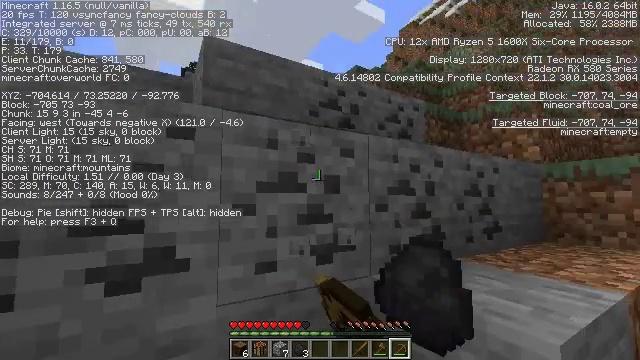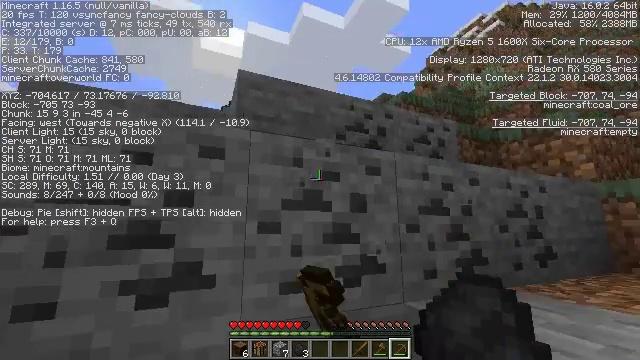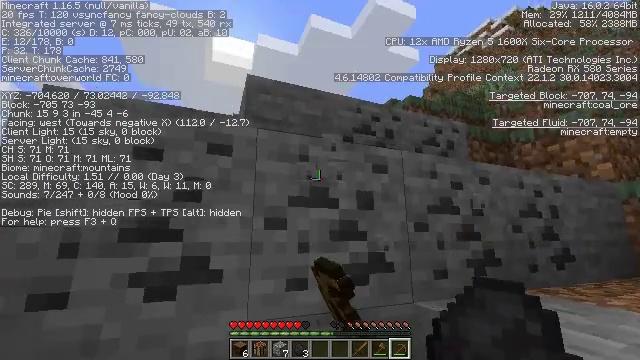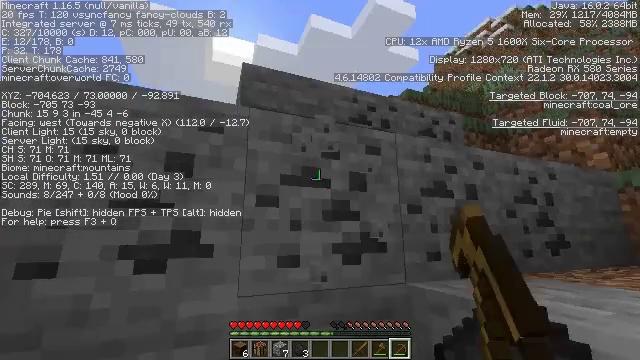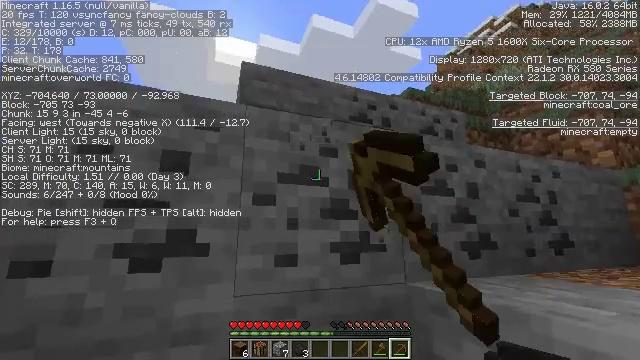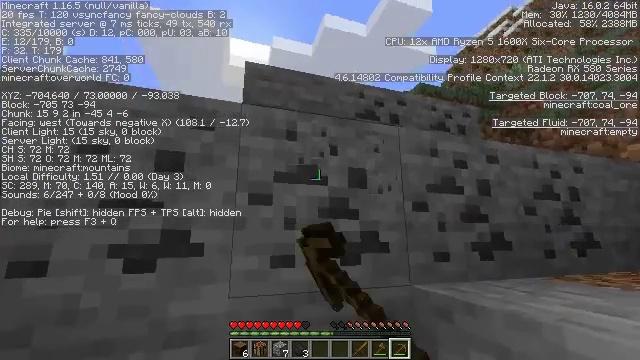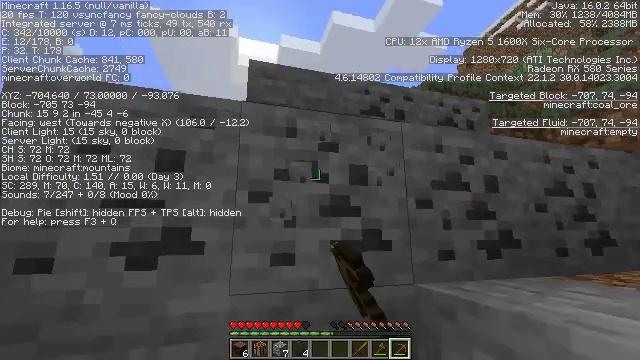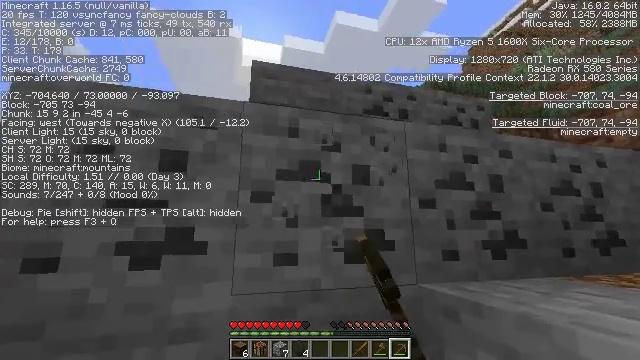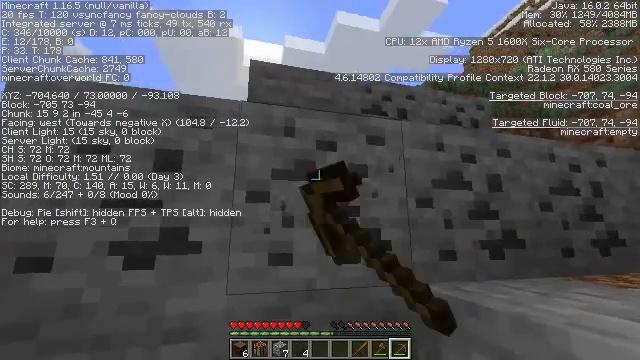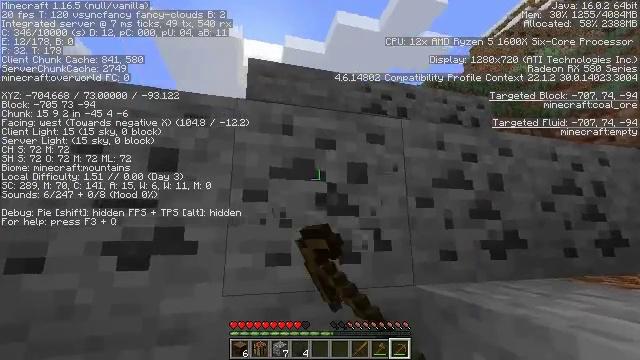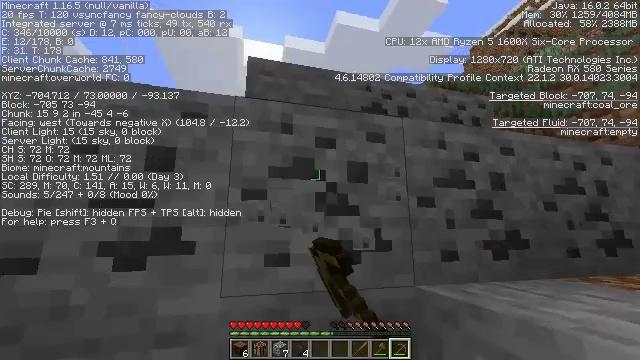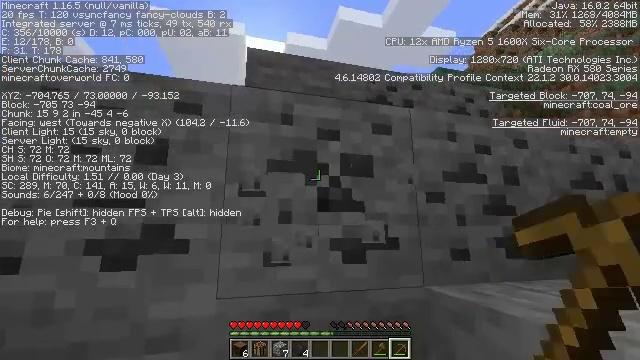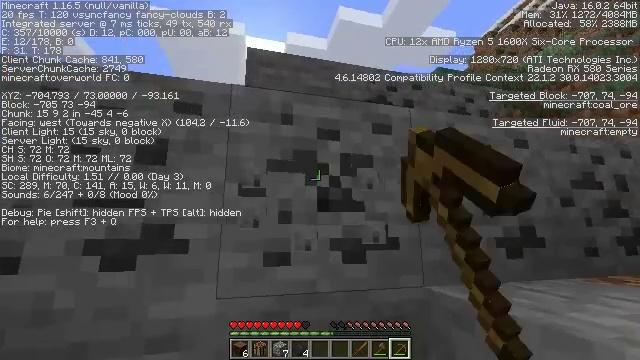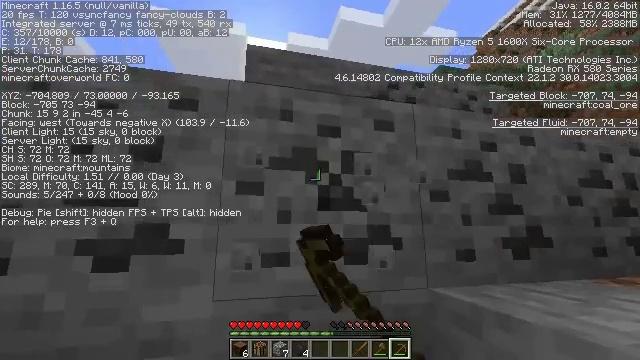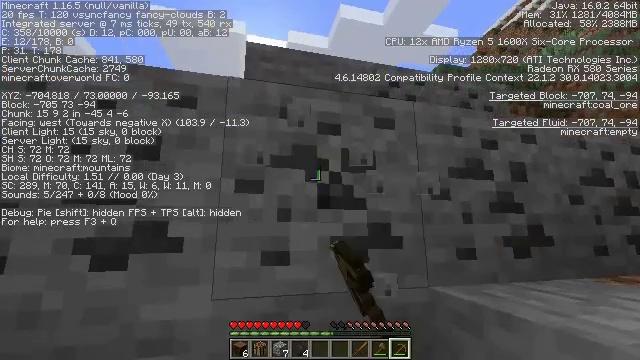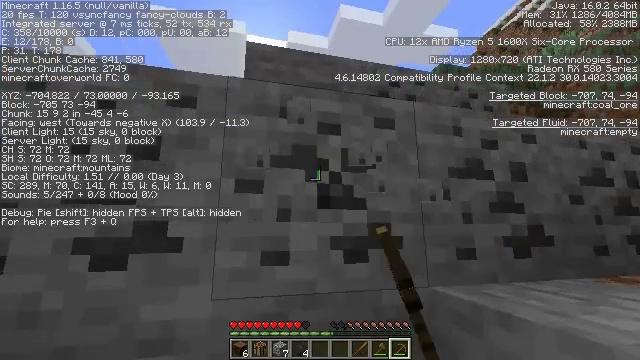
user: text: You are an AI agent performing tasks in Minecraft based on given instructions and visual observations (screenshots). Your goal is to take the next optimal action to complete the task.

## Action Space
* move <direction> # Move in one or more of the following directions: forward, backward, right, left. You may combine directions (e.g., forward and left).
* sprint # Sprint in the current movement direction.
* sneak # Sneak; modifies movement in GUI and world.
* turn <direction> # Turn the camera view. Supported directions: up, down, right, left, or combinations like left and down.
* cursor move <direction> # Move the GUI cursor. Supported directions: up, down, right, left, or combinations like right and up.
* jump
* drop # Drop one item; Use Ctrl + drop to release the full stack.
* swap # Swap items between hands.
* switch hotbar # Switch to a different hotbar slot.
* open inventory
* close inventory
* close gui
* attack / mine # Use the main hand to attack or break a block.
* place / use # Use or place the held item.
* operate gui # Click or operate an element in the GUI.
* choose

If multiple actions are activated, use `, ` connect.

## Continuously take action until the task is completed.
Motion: motion action
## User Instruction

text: Break the coal ore to collect coal.
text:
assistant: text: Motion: move forward and move right, sneak, turn left and up, attack / mine
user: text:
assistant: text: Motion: move forward and move right, sneak, turn left and up, attack / mine
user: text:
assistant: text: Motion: move forward and move right, sneak, attack / mine
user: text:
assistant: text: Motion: move forward and move right, sneak, attack / mine
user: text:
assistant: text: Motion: move right, sneak, turn left, attack / mine
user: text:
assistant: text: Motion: sneak, turn left, attack / mine
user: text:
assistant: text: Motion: sneak, attack / mine
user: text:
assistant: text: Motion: sneak, attack / mine
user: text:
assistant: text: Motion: move forward, sneak, attack / mine
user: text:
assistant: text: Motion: move forward, sneak, attack / mine
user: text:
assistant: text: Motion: move forward, sneak, attack / mine
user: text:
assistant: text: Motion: sneak, attack / mine
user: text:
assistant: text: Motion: sneak, attack / mine
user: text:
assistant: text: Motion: sneak, attack / mine
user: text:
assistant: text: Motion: sneak, attack / mine
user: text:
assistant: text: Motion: sneak, attack / mine
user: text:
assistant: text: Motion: sneak, attack / mine
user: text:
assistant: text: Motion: sneak, attack / mine
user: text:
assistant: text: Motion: sneak, attack / mine
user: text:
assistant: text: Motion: sneak, attack / mine
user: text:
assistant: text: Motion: sneak, attack / mine
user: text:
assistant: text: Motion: sneak, attack / mine
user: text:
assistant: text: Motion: sneak, attack / mine
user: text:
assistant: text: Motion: sneak, attack / mine
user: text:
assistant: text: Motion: sneak, attack / mine
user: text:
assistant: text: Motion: sneak, attack / mine
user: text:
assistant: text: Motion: sneak, attack / mine
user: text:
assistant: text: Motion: sneak, attack / mine
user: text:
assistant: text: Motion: sneak, attack / mine
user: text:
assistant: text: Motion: sneak, attack / mine